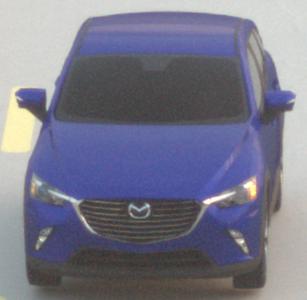
Make: Mazda
Model: CX-3 SKYACTIV-G 120
Detailed model: CX-3 (DK)
Model produced from: 2015/06
Model produced until: 2018/06
Doors: 5
Color: blue
Road condition: dry road
Daytime: dawn
Contrast: low contrast